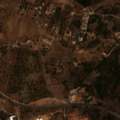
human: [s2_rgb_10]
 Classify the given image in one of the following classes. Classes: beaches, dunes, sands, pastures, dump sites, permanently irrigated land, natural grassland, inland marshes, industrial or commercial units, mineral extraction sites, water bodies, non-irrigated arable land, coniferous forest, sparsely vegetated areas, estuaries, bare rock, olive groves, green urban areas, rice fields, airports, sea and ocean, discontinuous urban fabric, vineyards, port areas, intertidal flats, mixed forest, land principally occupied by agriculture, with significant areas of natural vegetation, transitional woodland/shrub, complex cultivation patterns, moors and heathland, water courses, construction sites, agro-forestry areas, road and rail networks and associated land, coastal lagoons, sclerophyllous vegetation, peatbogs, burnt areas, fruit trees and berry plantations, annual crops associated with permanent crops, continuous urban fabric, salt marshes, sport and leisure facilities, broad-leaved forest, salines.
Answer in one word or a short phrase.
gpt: discontinuous urban fabric, fruit trees and berry plantations, annual crops associated with permanent crops, sclerophyllous vegetation